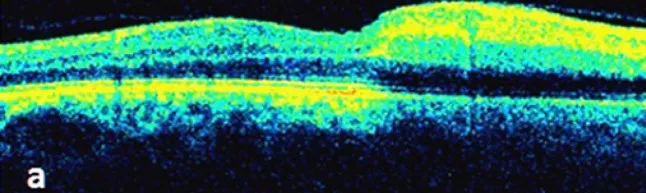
A) Optical coherence tomogram (OCT) demonstrating retinal edema in the superior temporal retinal artery region.
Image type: ophthalmic_imaging (oct)